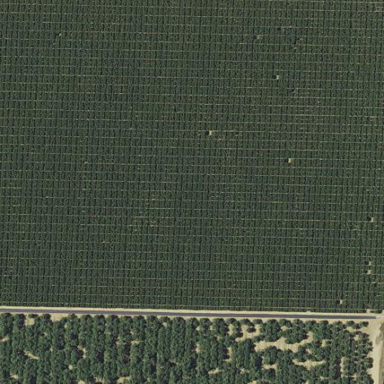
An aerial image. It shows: Orchard.